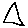
Label: triangle